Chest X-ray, PA view. Patient: 49 years old, sex M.
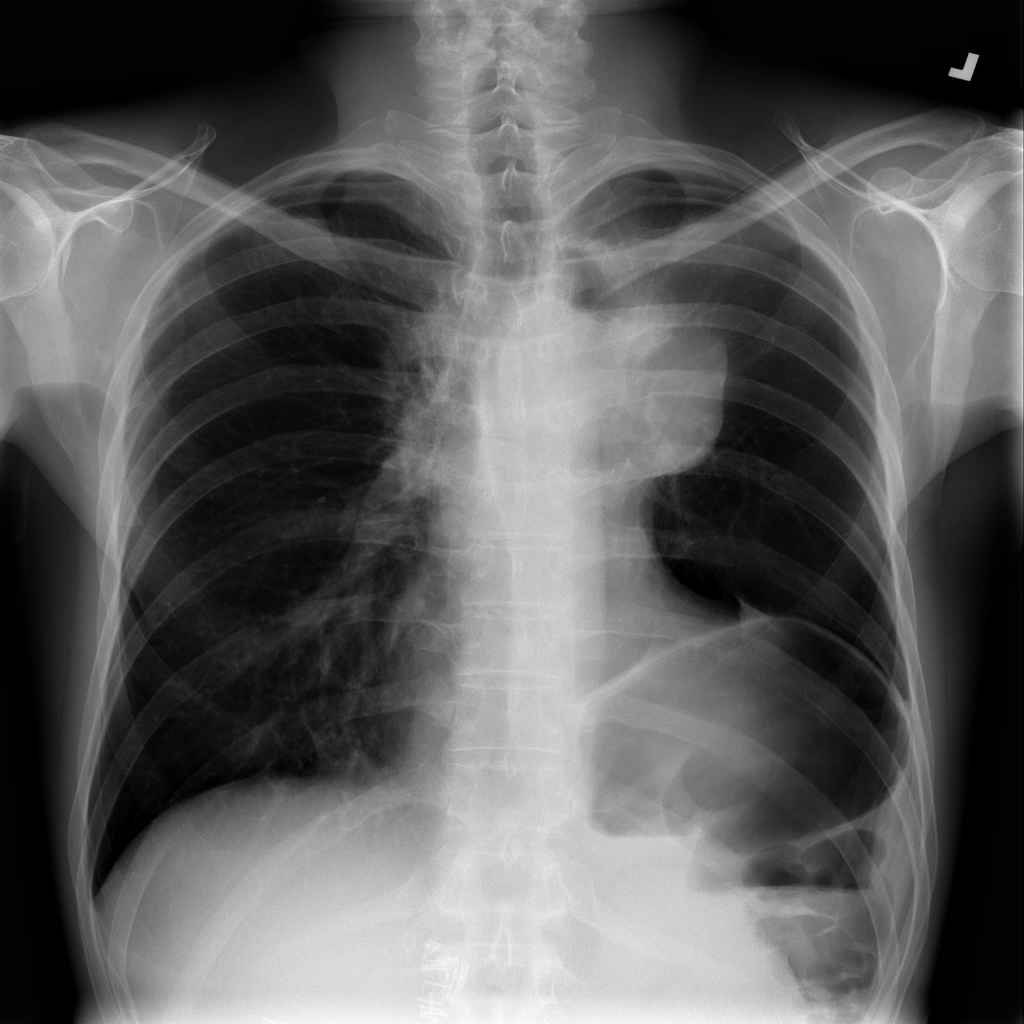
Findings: Atelectasis, Mass